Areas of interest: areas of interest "Sport and cultural"
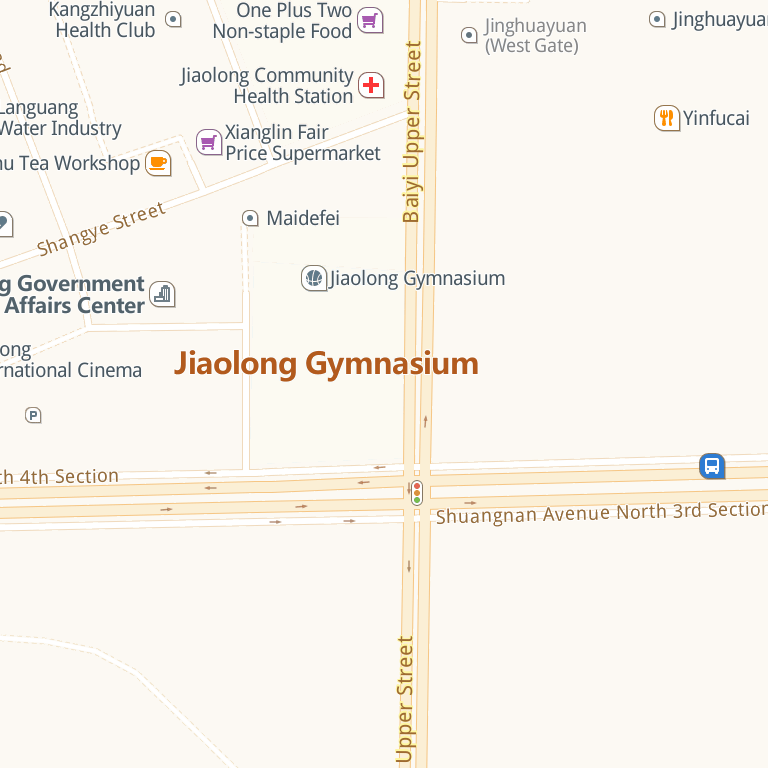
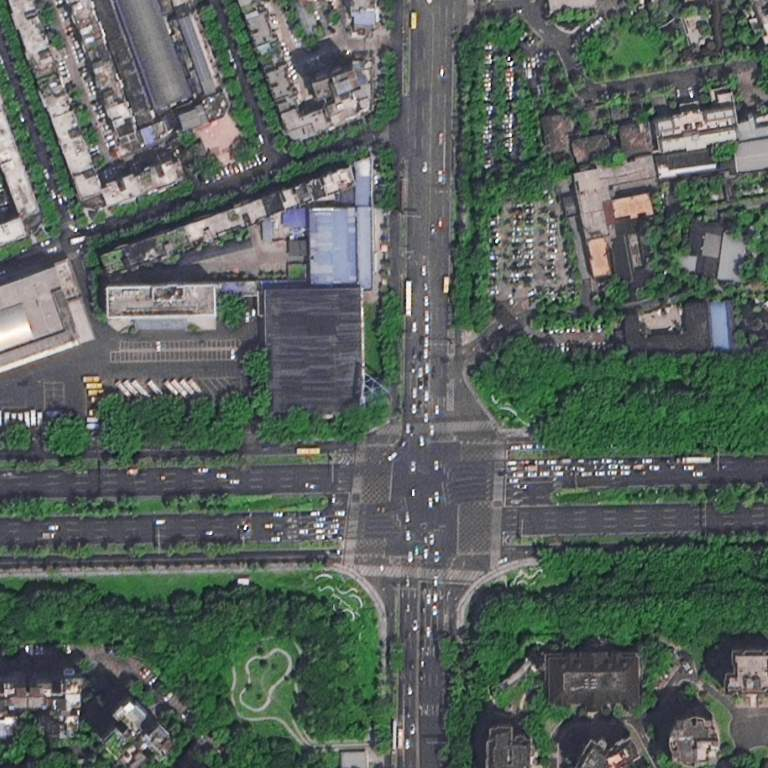